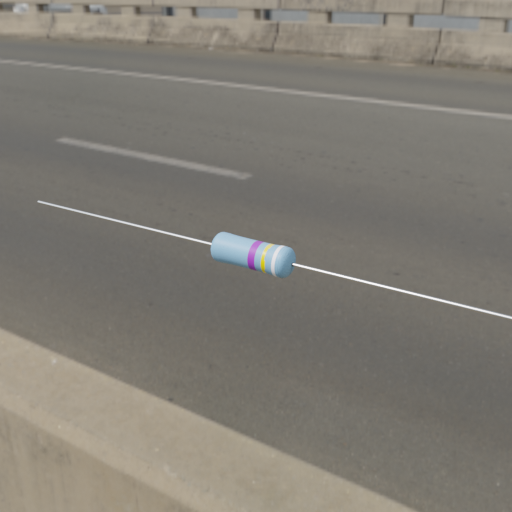
Resistor colour bands (in order): violet, yellow, white